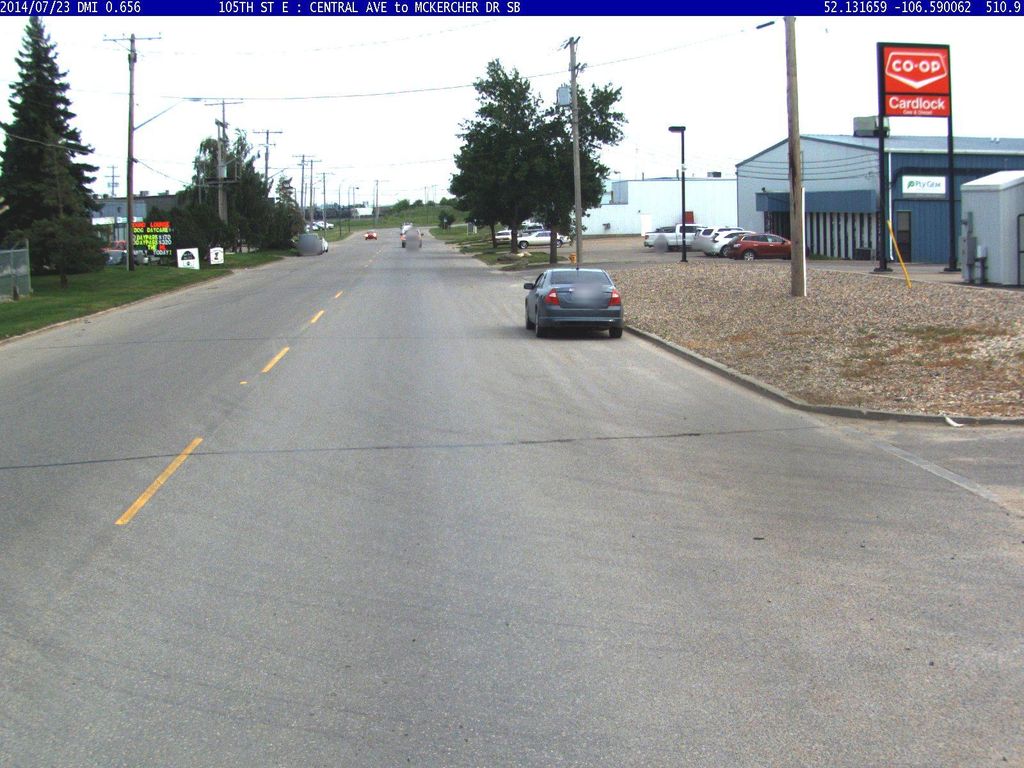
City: saskatoon